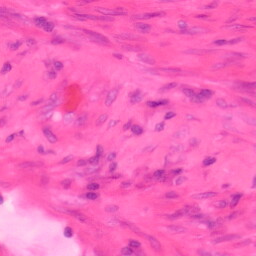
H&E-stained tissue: Colon